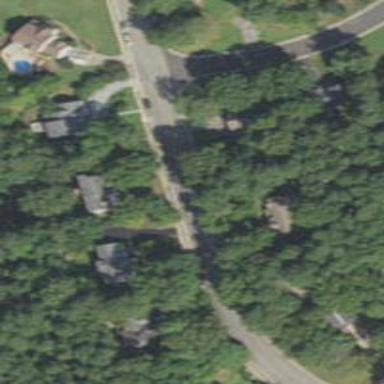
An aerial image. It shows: Driveway.